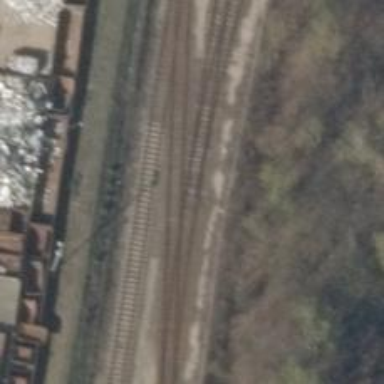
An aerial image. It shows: Railway switch.